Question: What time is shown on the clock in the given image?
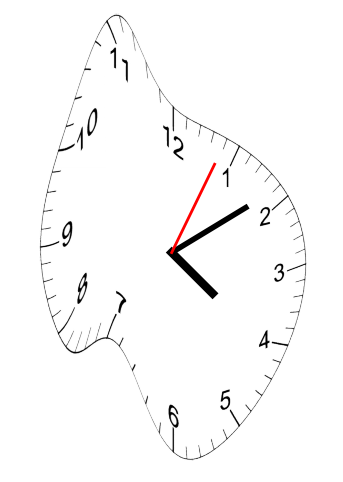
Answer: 04:09:04